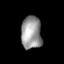
Tissue: lung
Cell type: Epithelial cells
Senescence score: 0.1892
Nuclear area (px): 663
Mean DAPI intensity: 150.06